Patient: sex M, age 75
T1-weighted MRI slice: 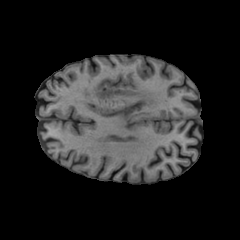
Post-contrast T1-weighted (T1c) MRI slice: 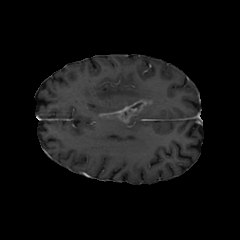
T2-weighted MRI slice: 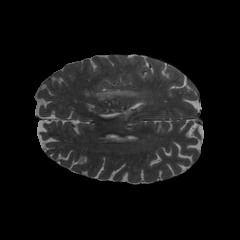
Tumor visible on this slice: yes
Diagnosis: Glioblastoma, IDH-wildtype
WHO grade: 4